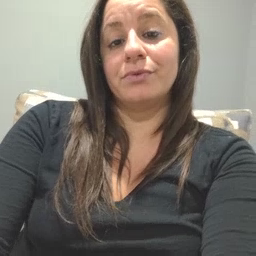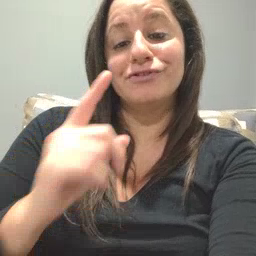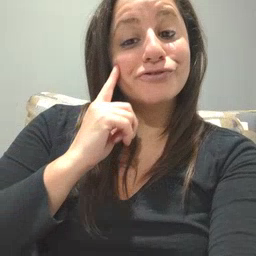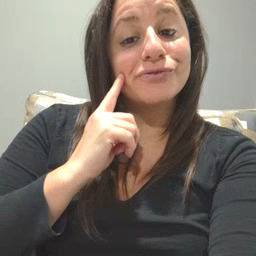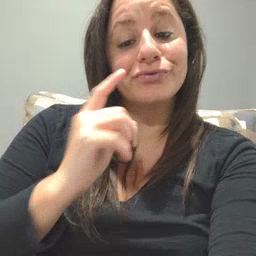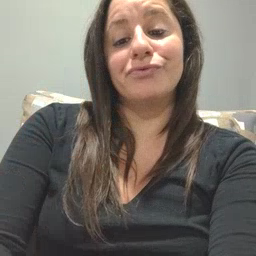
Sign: cheek